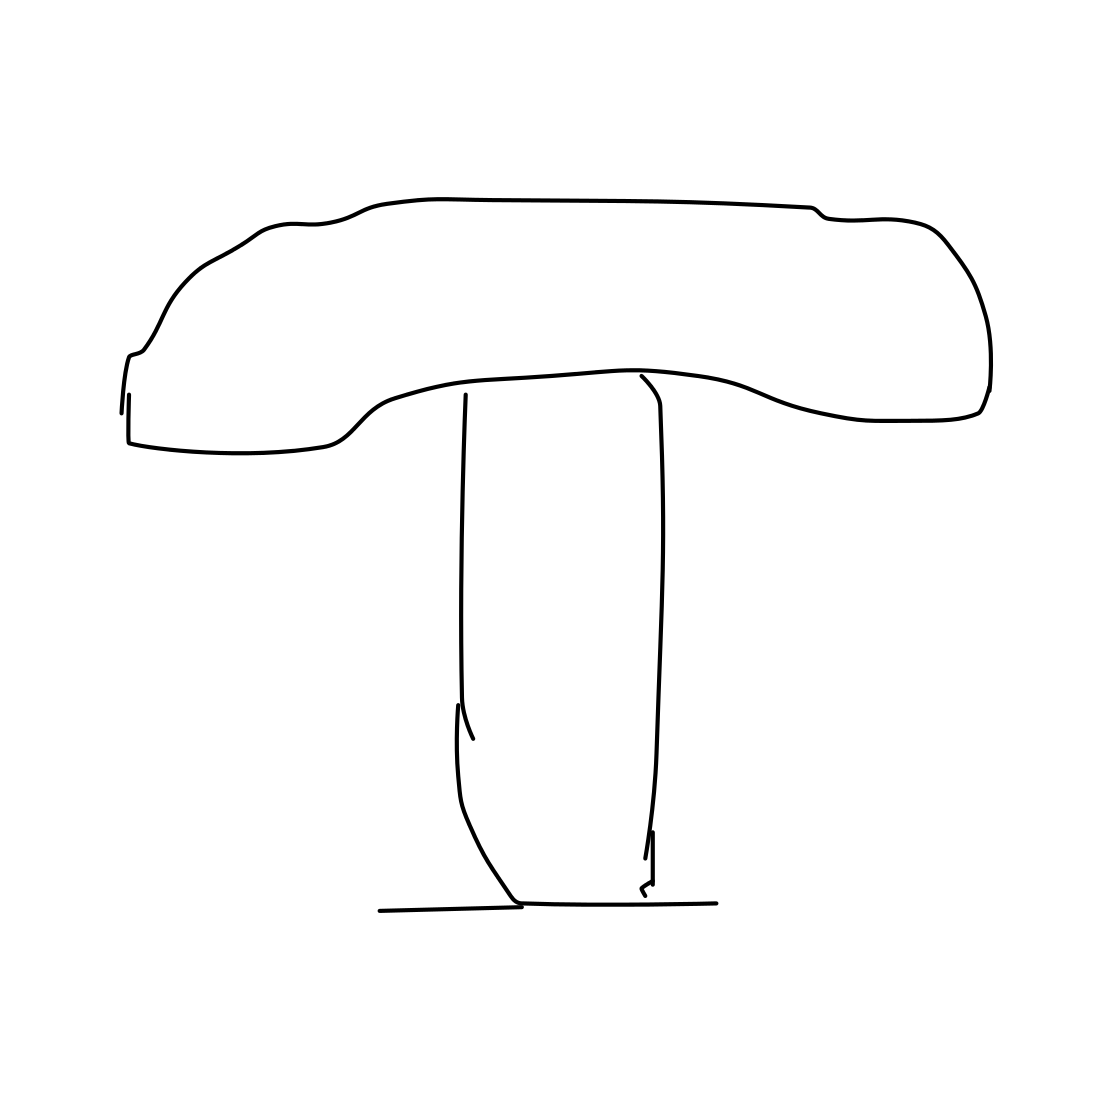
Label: mushroom